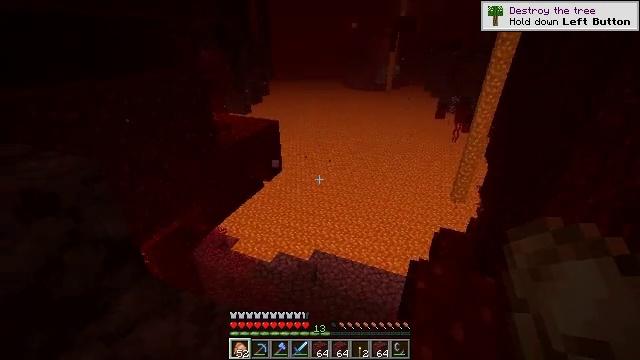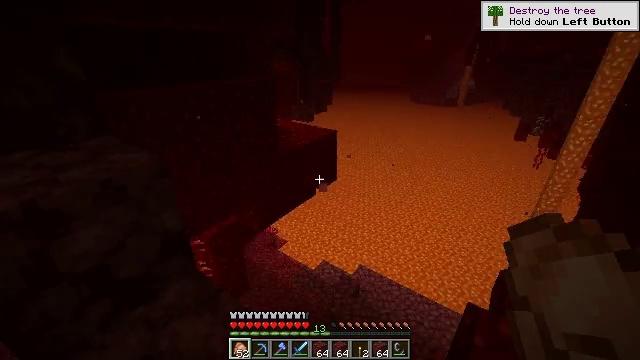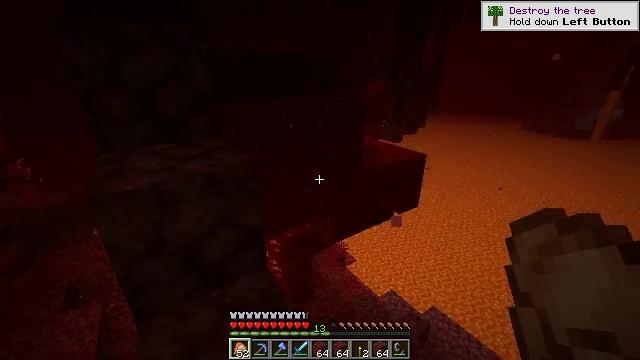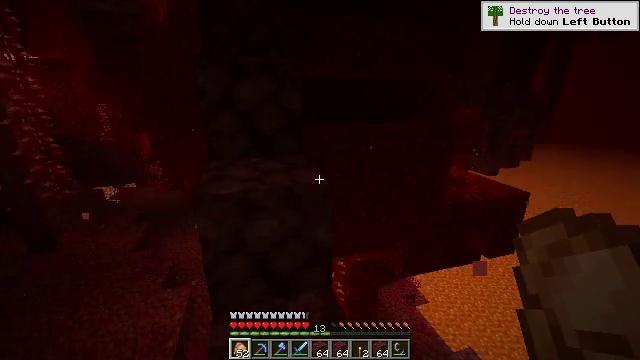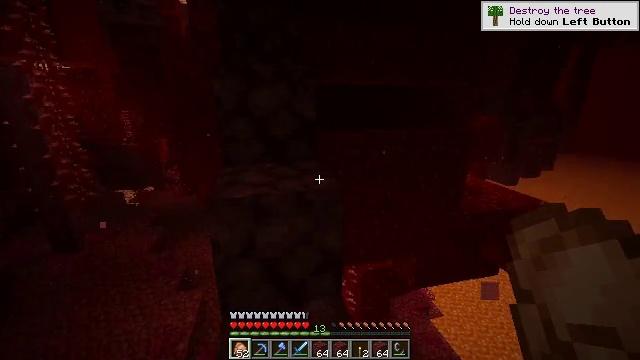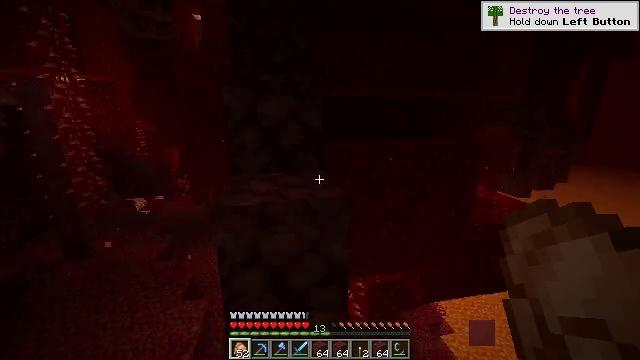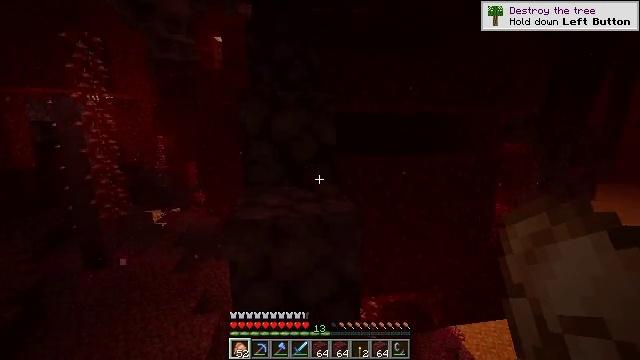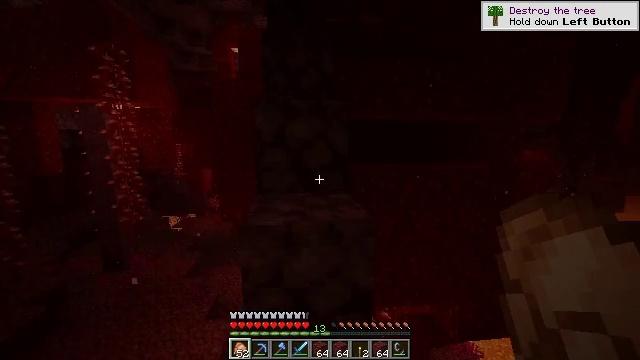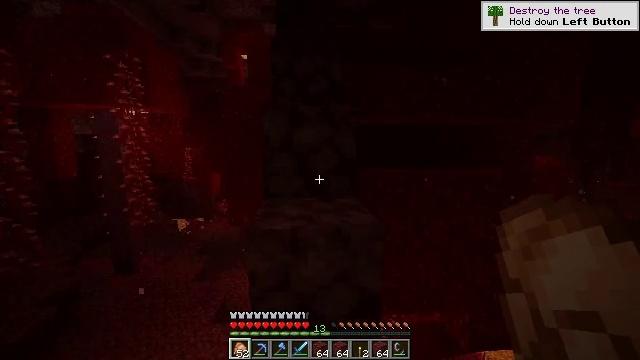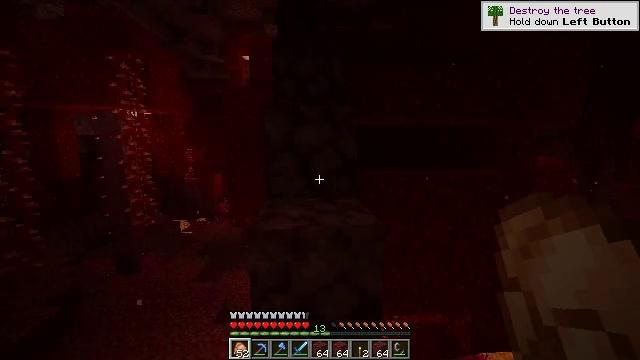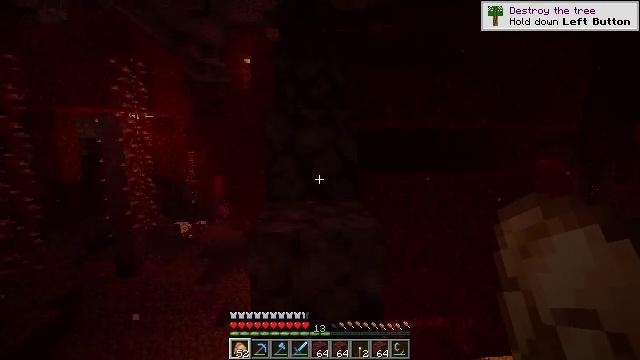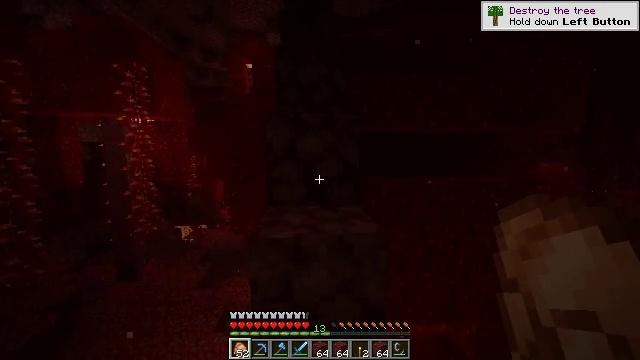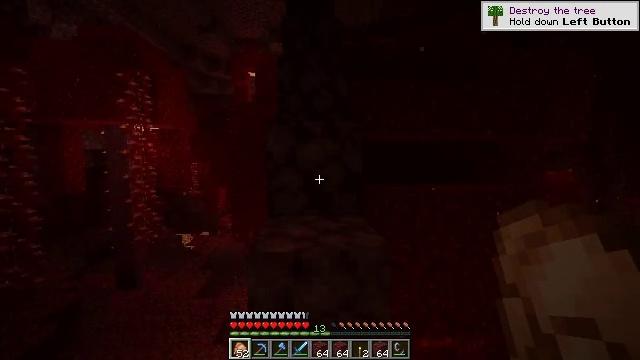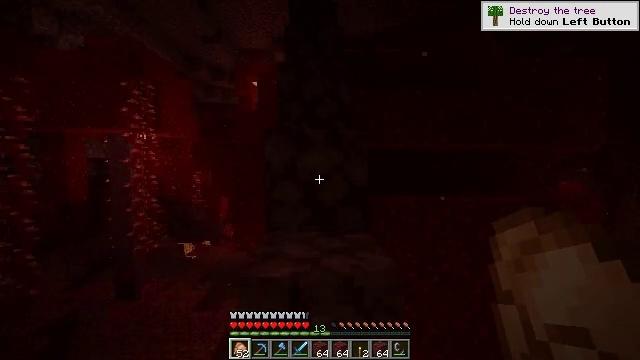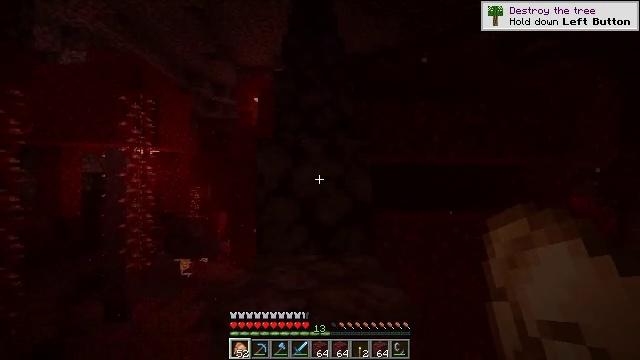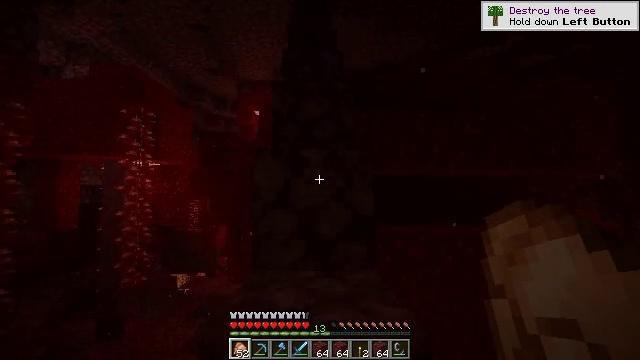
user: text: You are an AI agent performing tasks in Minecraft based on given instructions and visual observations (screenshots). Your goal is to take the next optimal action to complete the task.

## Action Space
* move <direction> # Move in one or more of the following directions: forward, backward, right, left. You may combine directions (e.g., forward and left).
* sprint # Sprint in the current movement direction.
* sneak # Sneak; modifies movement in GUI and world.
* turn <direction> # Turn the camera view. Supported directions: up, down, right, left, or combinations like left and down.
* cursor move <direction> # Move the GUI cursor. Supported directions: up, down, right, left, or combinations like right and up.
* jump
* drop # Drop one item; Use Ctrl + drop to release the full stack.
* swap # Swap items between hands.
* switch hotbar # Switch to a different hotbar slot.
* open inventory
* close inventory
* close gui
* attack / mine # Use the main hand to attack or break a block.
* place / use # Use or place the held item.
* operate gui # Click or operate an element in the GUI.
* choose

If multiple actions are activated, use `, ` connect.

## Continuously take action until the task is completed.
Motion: motion action
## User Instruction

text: Heat ancient debris in the furnace to get netherite scrap.
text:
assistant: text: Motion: turn left and up
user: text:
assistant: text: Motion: turn left and up
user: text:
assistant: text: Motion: turn left and up
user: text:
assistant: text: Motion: turn left and up
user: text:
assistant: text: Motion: turn left and up
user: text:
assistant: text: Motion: turn left and up
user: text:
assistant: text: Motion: turn left and up
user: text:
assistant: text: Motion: turn left and up
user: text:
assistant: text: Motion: no_op
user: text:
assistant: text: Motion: no_op
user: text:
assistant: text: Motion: move forward
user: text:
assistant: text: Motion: move forward, turn up
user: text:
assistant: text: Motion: move forward, turn up
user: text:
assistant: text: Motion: move forward, turn up
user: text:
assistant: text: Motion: move forward, turn up
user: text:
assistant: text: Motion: move forward, turn up
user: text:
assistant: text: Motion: move forward, turn up
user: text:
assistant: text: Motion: move forward, turn up
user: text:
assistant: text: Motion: move forward, turn up, jump
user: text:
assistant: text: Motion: move forward, turn up, jump
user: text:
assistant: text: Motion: move forward, turn up, jump
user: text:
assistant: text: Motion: move forward, turn up, jump
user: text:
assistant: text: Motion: move forward, turn up, jump
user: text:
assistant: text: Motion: move forward, turn up, jump
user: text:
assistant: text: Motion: move forward, jump
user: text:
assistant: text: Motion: move forward, jump
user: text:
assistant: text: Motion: move forward, jump
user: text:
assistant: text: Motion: move forward, sprint, jump
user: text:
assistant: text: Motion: move forward, sprint, jump
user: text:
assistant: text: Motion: move forward, sprint, jump